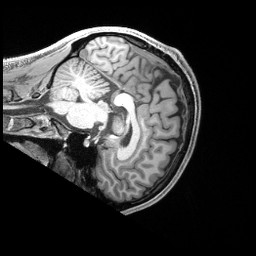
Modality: T1w
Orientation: sagittal
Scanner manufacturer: siemens
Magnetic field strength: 3 T
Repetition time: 2.4 s
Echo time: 0.00228 s